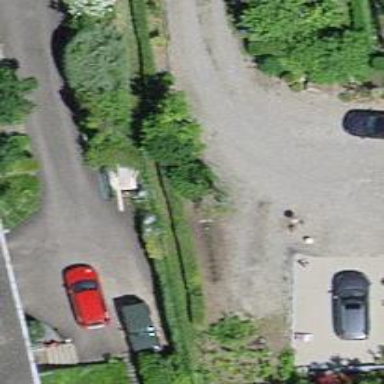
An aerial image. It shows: Driveway.